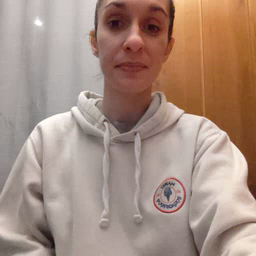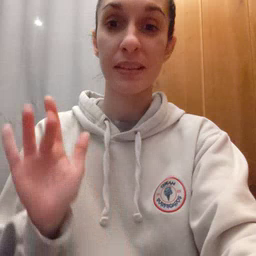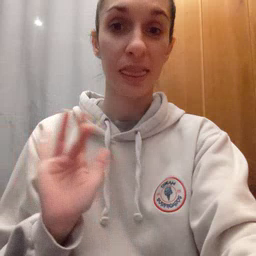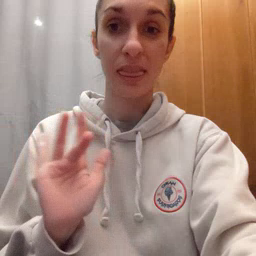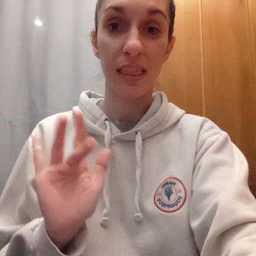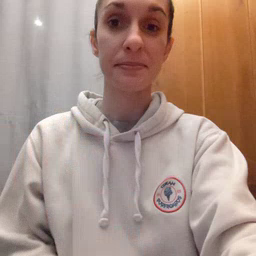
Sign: yucky